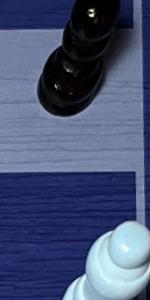
Label: Empty